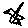
Label: bird